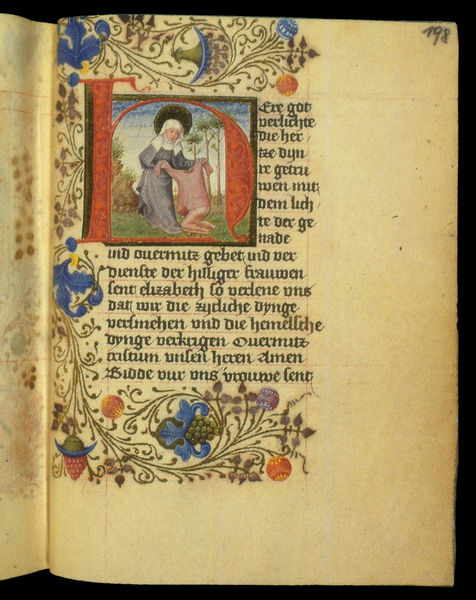
Titel: Lochner-Gebetsbuch
Künstler: Stefan Lochner
Institution: Darmstadt, Universitäts- und Landesbibliothek
Schlagwörter: baum, berg, blau, blätter, himmel, grün, landschaft, blumen, blüten, rot, ornament, hemd, rosa, ranken, schrift, papier, floral, buch, nonne, lilie, beere, miniatur, schellen, latein, buchmalerei, majuskel, h, 198